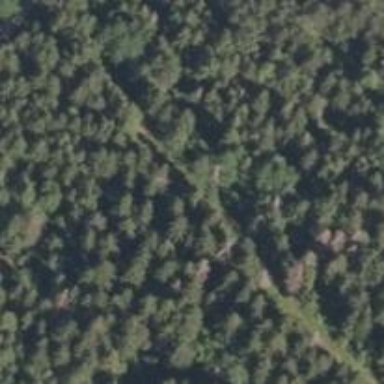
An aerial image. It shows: Fallen tree obstructing the path.